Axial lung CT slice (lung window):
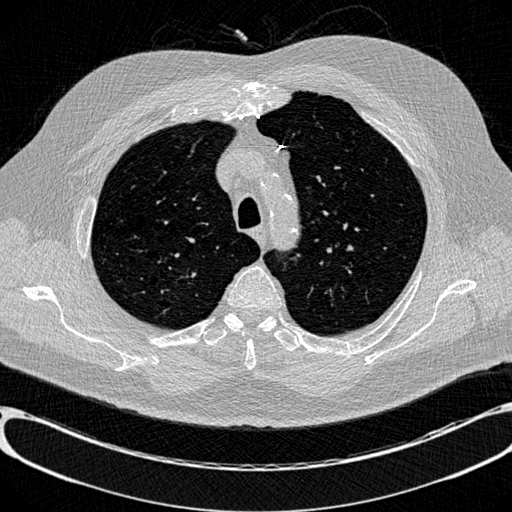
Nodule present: no